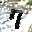
Label: 7